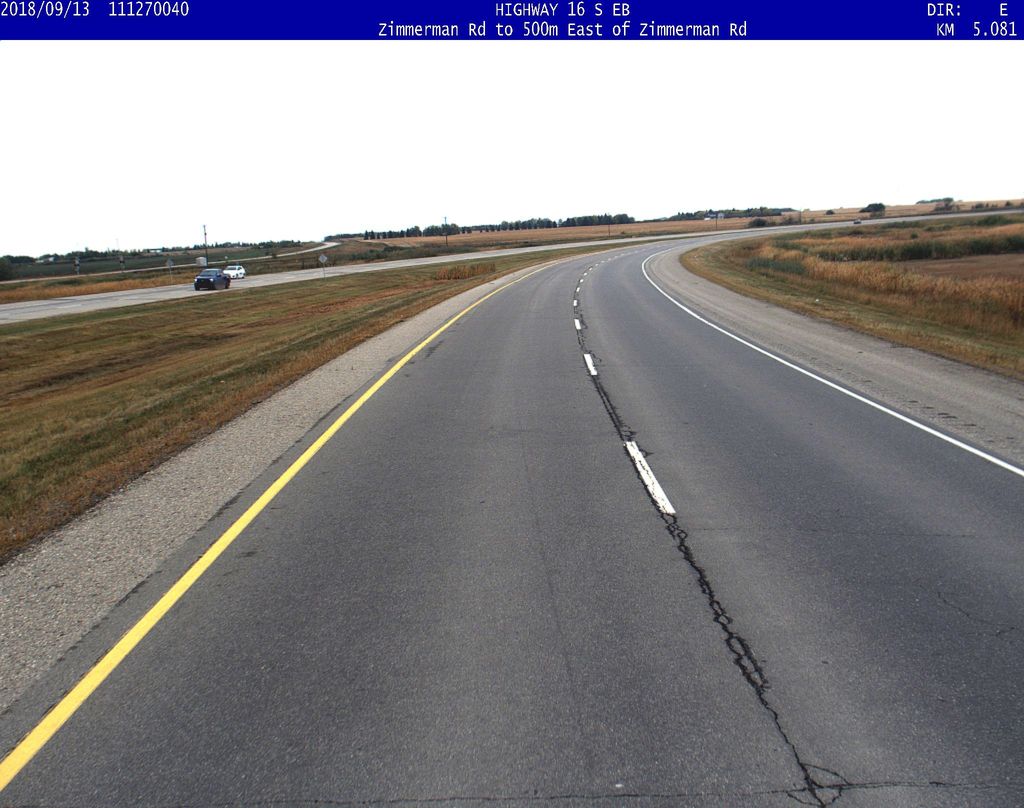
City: saskatoon